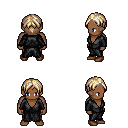
a pixel art fantasy rpg character, male body template, human, dark skin, gray robe, gold greaves, white blonde parted hairstyle, brown shoes, four views (front, back, left, right), 2x2 character sprite sheet, small pixel art, hard edges, no anti-aliasing